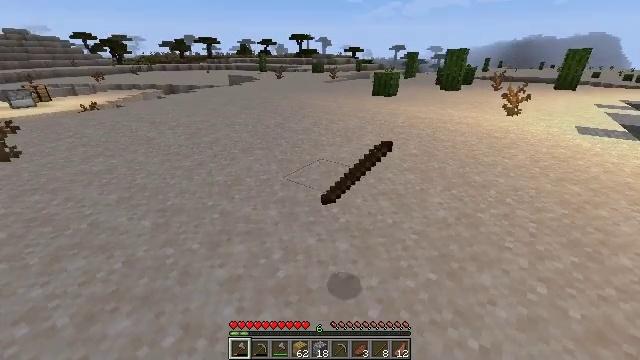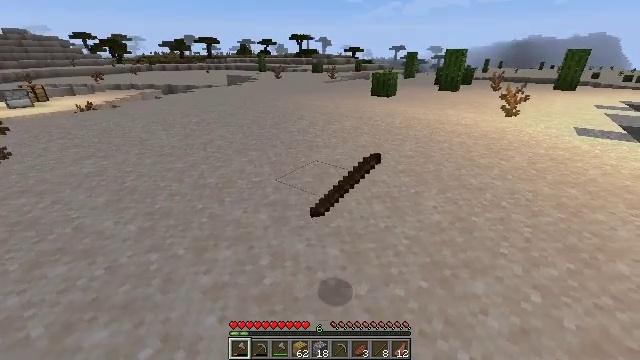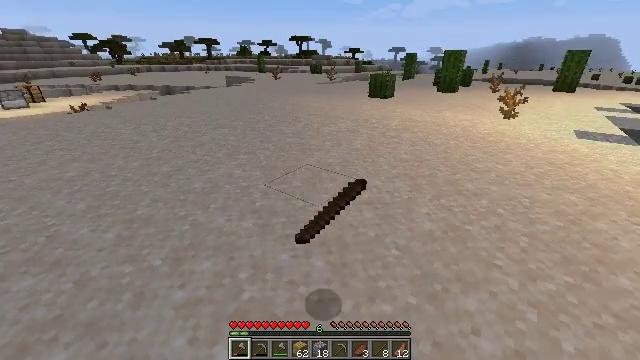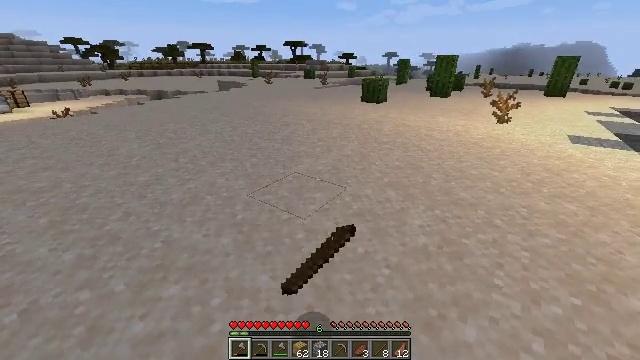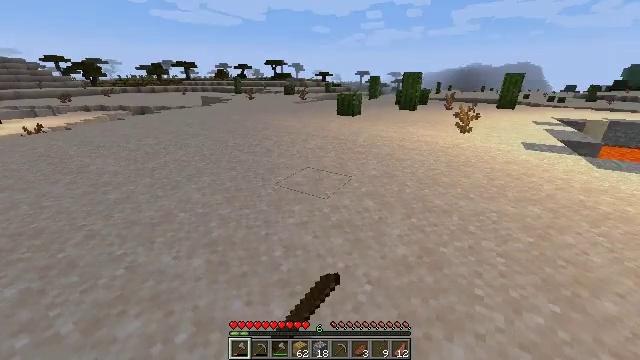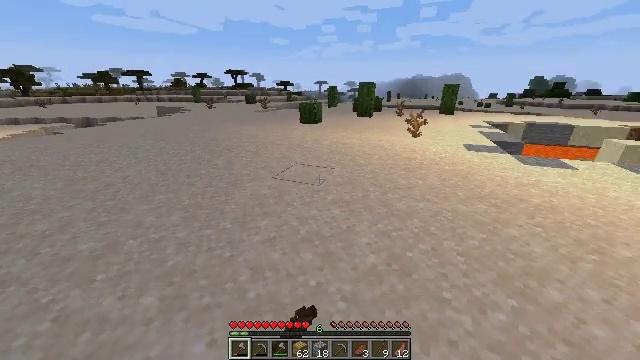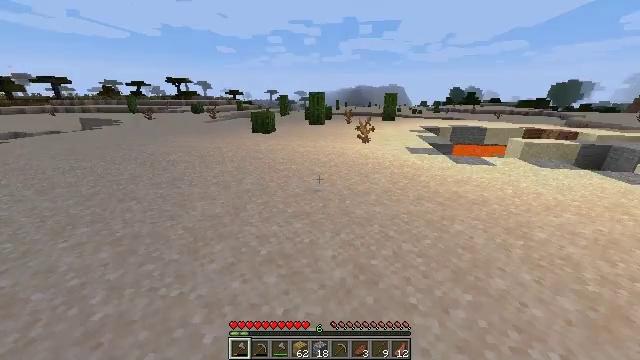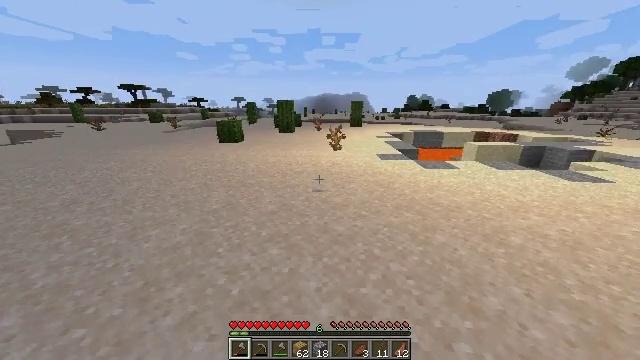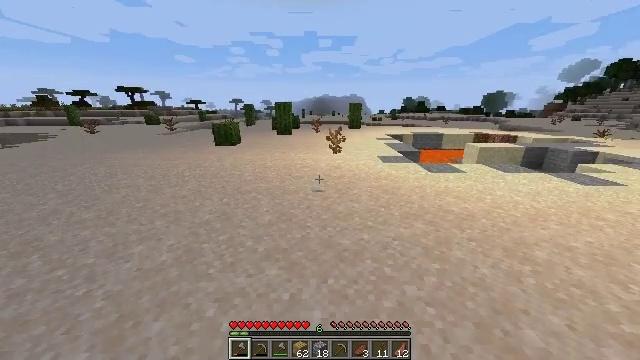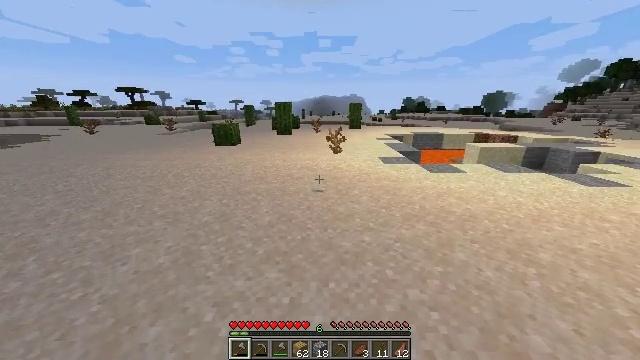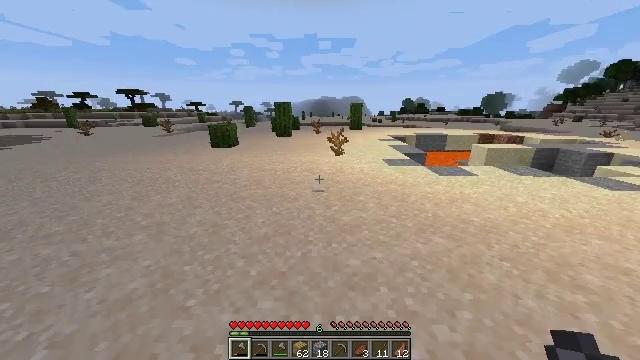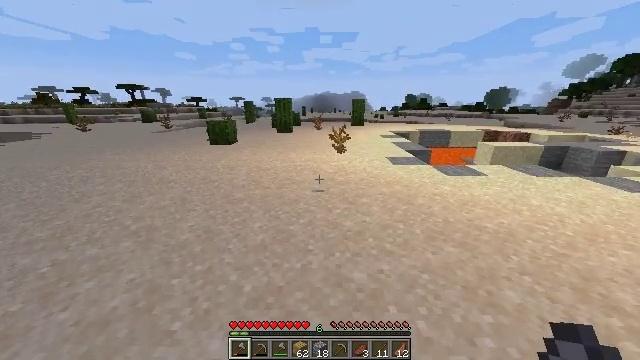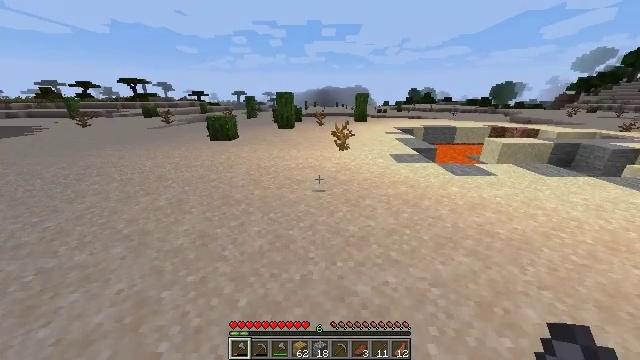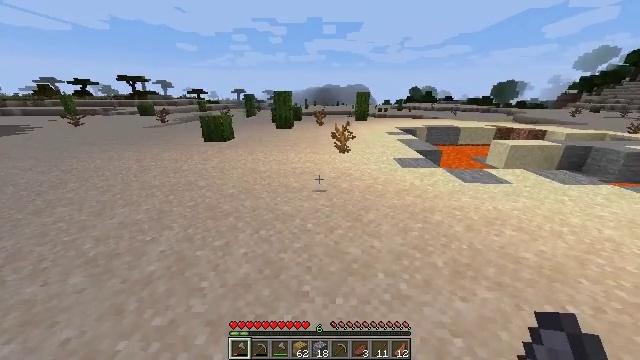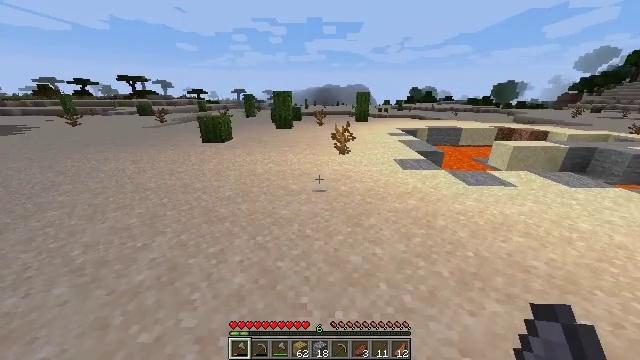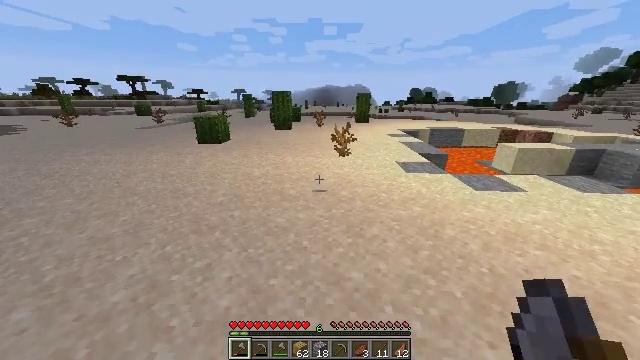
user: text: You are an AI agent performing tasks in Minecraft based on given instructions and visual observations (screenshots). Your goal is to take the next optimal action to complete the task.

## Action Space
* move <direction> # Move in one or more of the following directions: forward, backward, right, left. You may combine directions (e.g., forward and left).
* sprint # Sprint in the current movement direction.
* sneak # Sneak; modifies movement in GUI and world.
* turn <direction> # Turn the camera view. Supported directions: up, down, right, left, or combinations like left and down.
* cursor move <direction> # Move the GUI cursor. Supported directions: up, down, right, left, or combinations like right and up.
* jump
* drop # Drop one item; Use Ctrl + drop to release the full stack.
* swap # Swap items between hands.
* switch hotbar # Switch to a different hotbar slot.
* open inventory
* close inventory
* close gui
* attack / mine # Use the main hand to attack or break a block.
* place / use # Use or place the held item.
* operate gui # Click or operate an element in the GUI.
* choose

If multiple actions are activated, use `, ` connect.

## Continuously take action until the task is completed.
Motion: motion action
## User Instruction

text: Break the dead bush for sticks.
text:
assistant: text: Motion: move forward and move right
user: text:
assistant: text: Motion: move forward
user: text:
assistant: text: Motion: move forward, sprint, turn right
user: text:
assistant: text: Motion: move forward, sprint, turn right and up
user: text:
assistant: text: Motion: move forward, sprint, turn right and up
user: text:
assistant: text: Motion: move forward, sprint, turn right and up
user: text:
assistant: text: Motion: move forward, sprint, turn right and up
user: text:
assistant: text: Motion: move forward, sprint
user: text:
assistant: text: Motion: move forward, sprint
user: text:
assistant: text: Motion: move forward, sprint
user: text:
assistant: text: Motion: move forward, sprint
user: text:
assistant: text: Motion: move forward, sprint, turn down
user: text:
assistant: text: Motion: move forward, sprint
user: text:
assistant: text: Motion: move forward, sprint
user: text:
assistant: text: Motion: move forward, sprint
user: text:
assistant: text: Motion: move forward, sprint
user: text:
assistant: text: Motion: move forward, sprint
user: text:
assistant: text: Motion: move forward, sprint
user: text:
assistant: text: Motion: move forward, sprint, turn right
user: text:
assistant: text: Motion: move forward, sprint, turn right
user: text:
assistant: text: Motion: move forward, sprint, attack / mine
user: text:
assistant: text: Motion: move forward, attack / mine
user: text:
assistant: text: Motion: move forward, attack / mine
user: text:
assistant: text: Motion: move forward, attack / mine
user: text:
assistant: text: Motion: move forward
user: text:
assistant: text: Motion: move forward
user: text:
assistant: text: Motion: move forward, attack / mine
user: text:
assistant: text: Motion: move forward, attack / mine
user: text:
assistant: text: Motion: move forward, attack / mine
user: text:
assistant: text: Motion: move forward, attack / mine